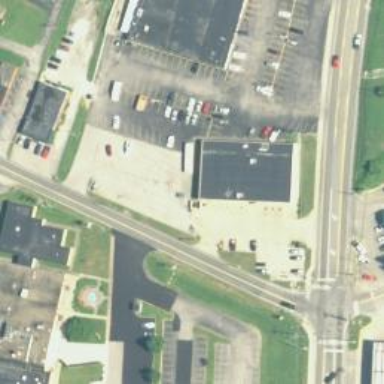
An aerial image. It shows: Pharmacy providing healthcare services.